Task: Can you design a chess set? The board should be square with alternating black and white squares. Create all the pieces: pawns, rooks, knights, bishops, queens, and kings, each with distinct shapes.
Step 2571:
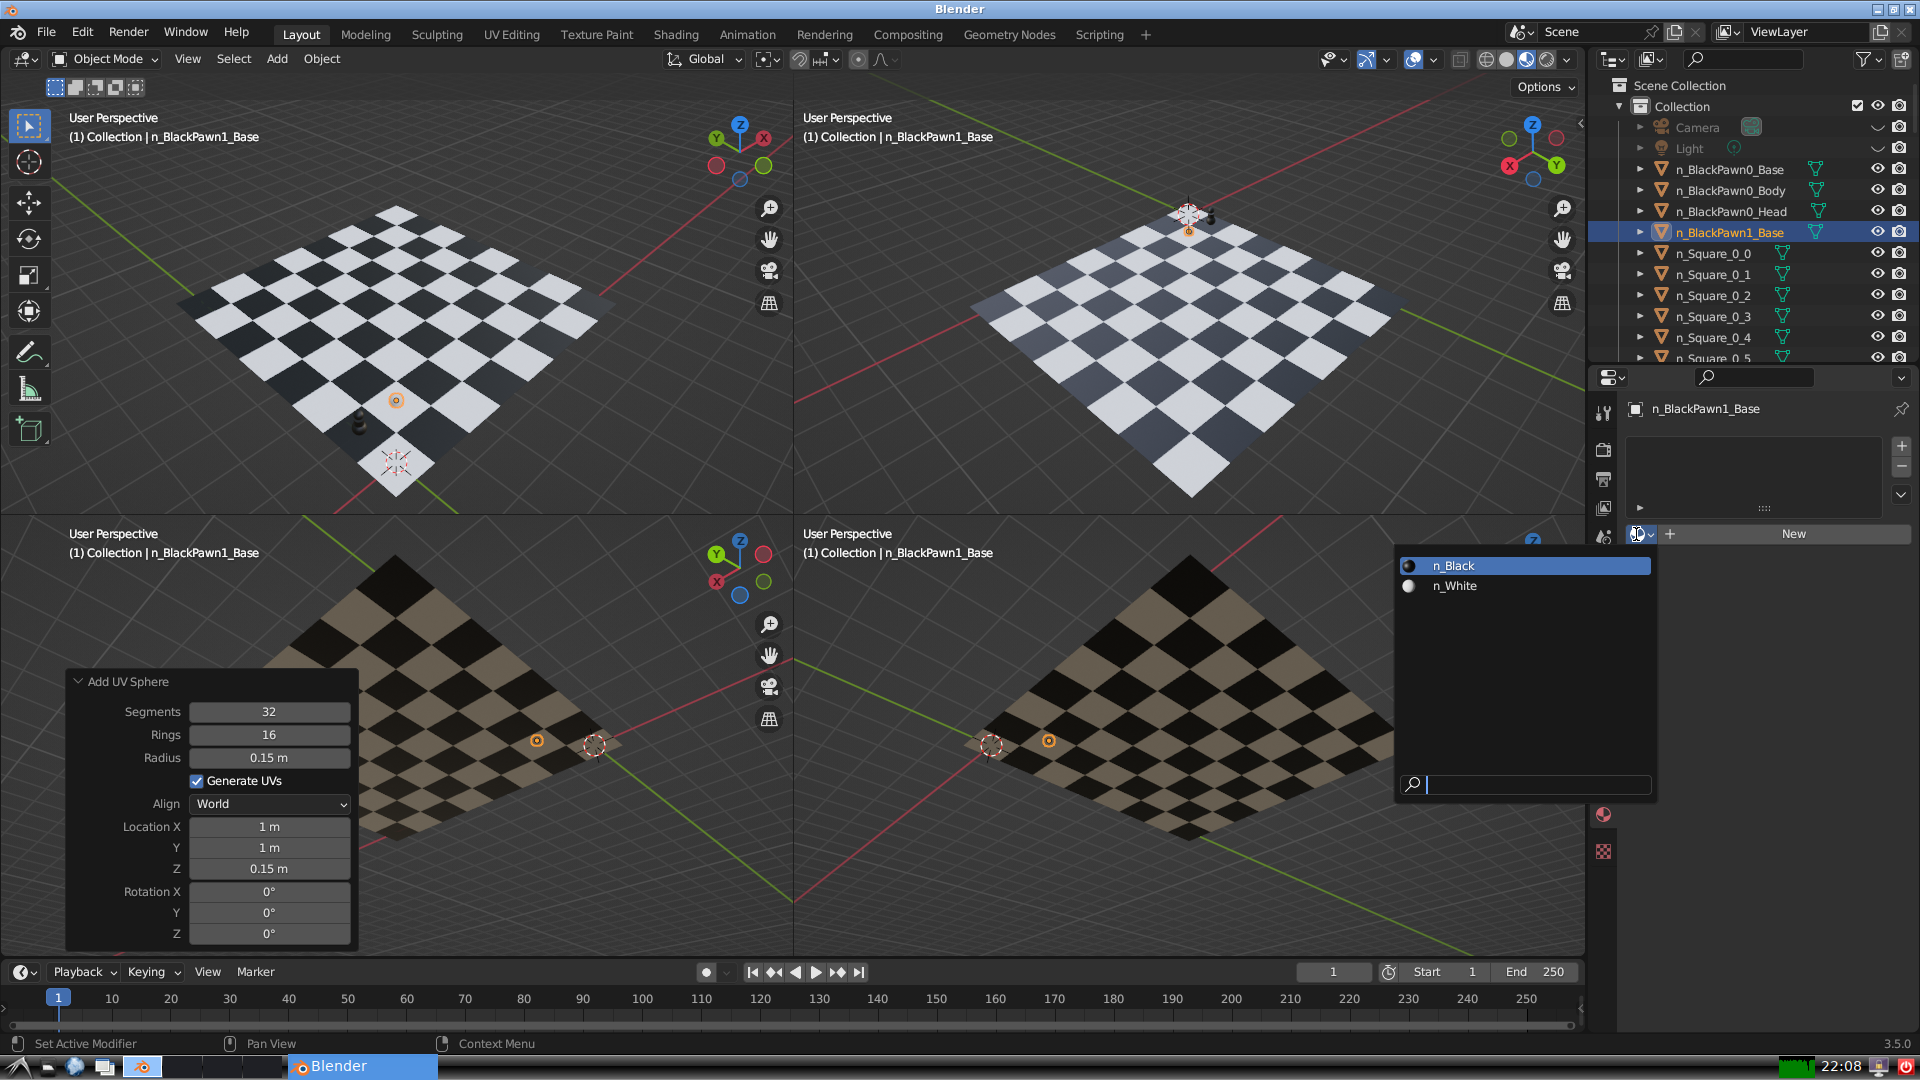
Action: input_text: n_Black